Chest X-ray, AP view. Patient: 55 years old, sex F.
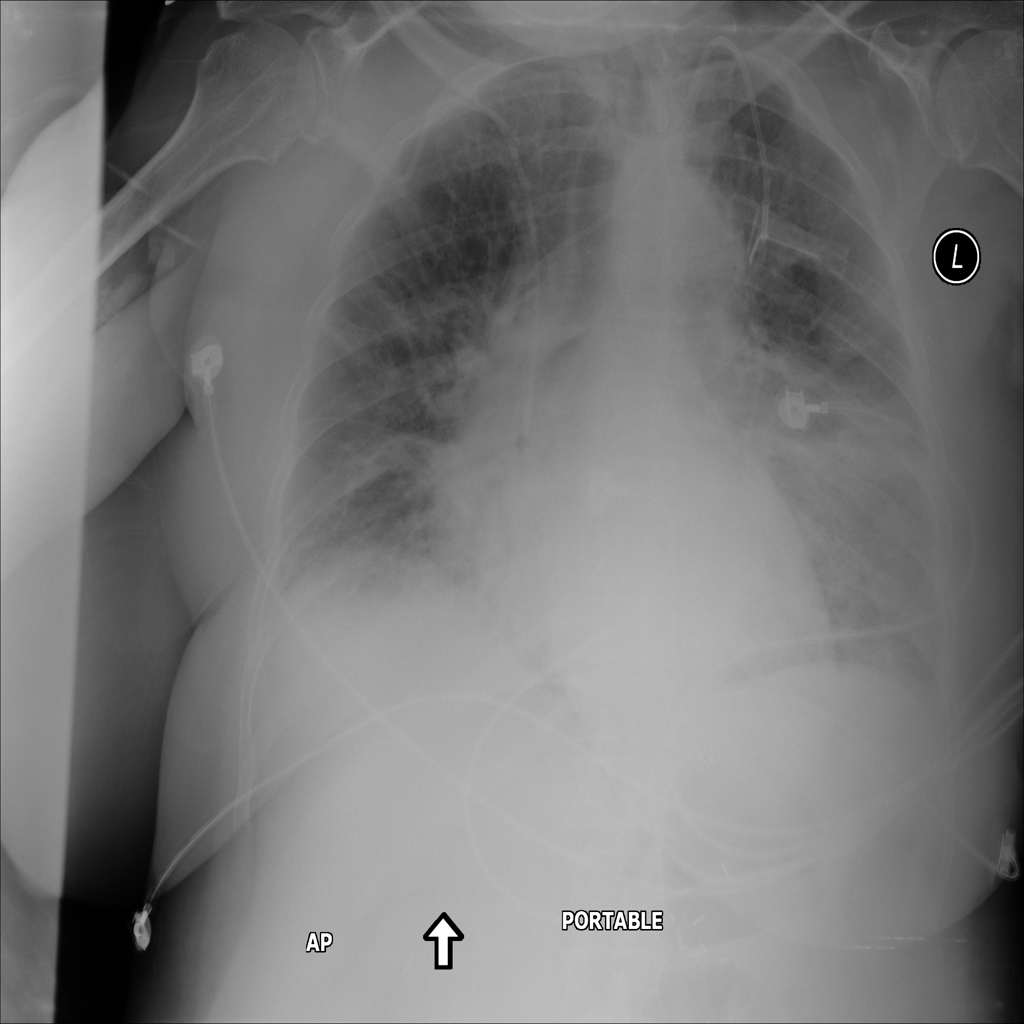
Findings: Infiltration